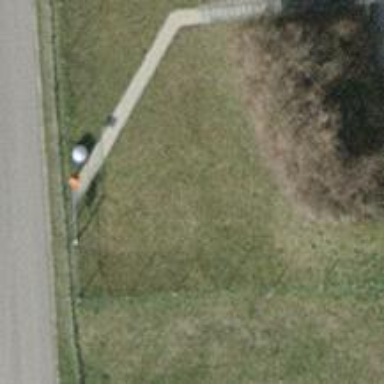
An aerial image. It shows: Pipeline marker.